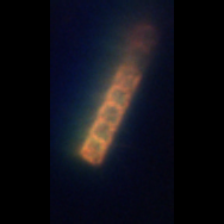
Taxon: Chaetoceros
Group: Diatoms